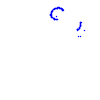
Particle: proton